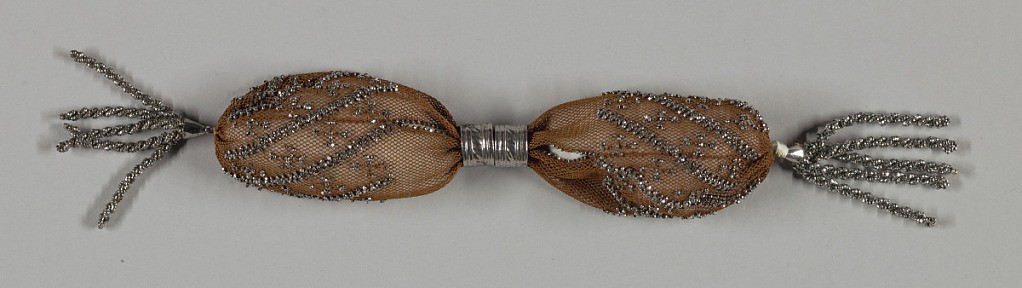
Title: Miser's purse
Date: early 19th century
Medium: silk, metal Technique: crochet
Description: Crocheted reddish brown silk ornamented with cut steel beads in pattern of diagonal bars and crosses.  Two steel rings control side opening; beaded tassels at either end.